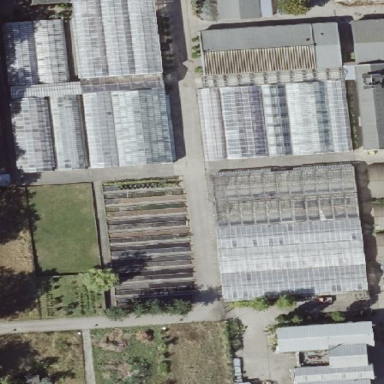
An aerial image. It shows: Plant nursery area.